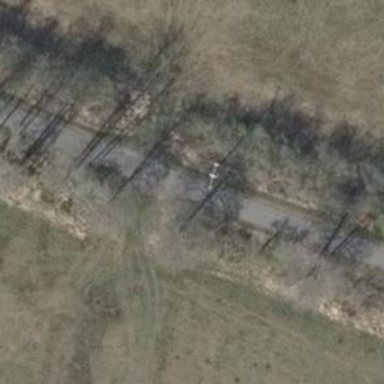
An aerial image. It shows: Unclassified road with asphalt surface. It is bicycle road.